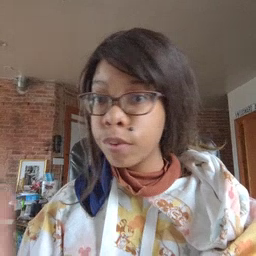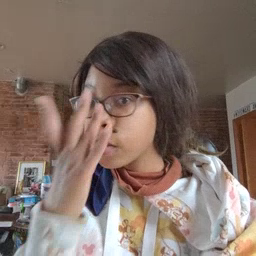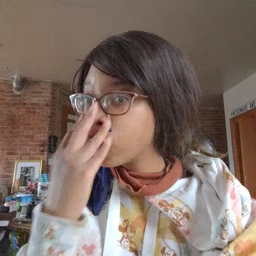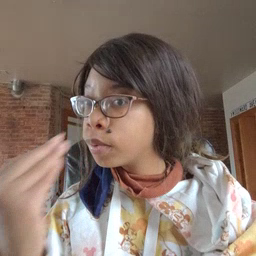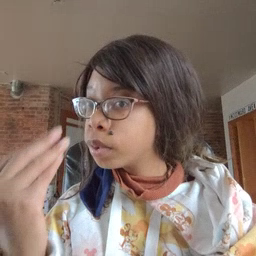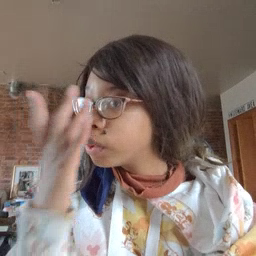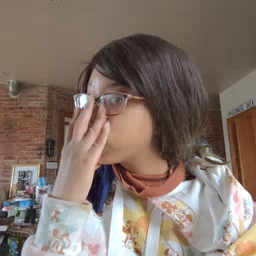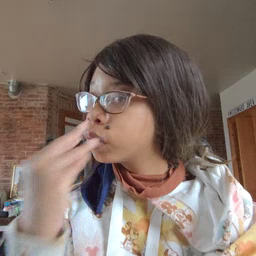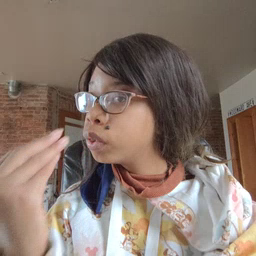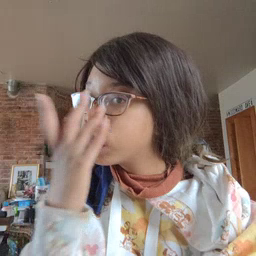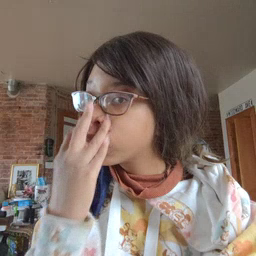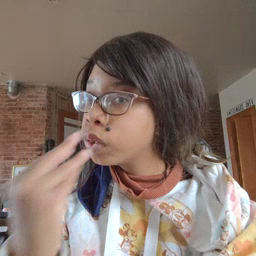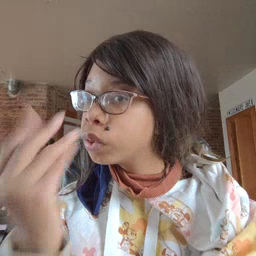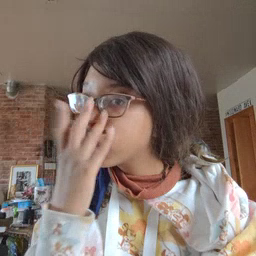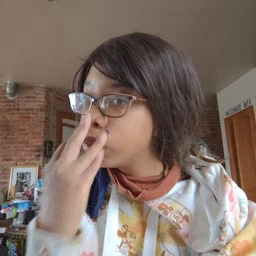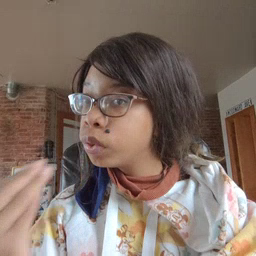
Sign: wolf